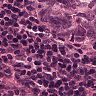
Metastatic tissue present: yes